Question: I have the following directory structure in my java project:

This project is managed by 'Maven', and when package all resources are put into a single '.jar' file.
Within 'Utils.java' I'm loading 'car.jpg', and since the texture file is on the classpath I'm using the following method to get a handle on the file:
'''
URL url = Utils.class.getResource("/textures/car.jpg");
'''
I've seen a lot of confusion about which method to use when getting a reference to a file on the classpath.
Is 'class.getResource()' the right method to use? Or does 'class.getResourceAsStream()' offer any benefits?
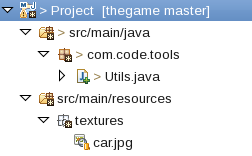
Answer: Both are pretty much the same except for the return object. 'getResourceAsStream' eventually calls 'getResource' and returns an opened 'InputStream' from the 'URL' object as shown in the following snippet from the 'ClassLoader' class:
'''
public InputStream getResourceAsStream(String name) {
URL url = getResource(name);
try {
return url != null ? url.openStream() : null;
} catch (IOException e) {
return null;
}
}
'''